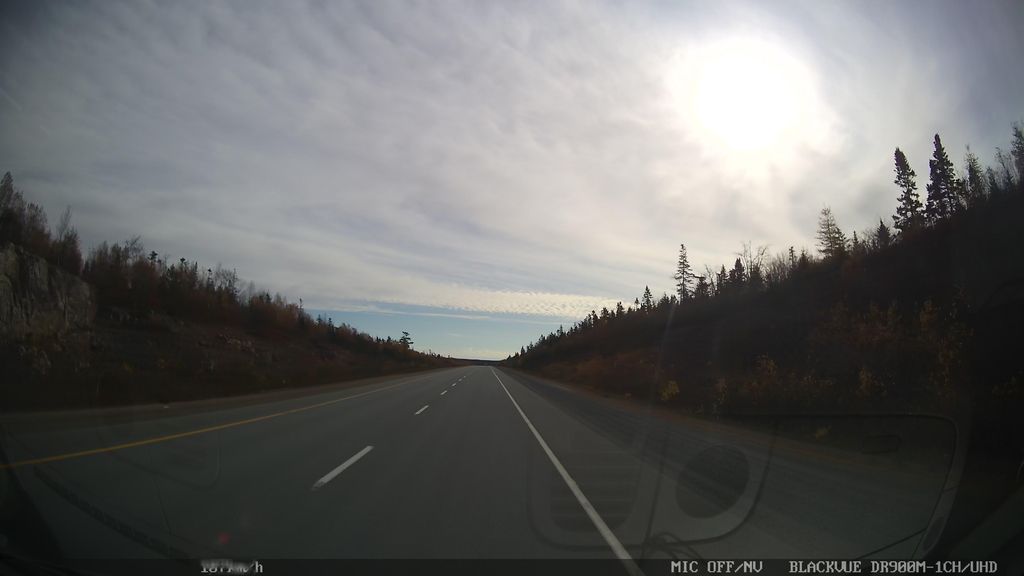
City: halifax